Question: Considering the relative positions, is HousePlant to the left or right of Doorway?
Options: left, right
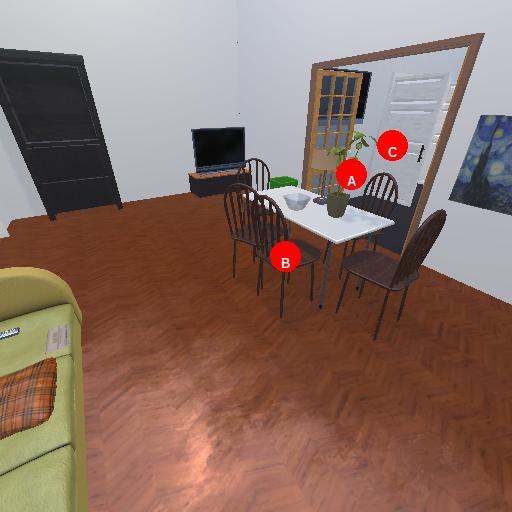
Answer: left